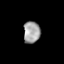
Tissue: skin
Cell type: Epithelial cells
Senescence score: 0.281
Nuclear area (px): 357
Mean DAPI intensity: 162.05